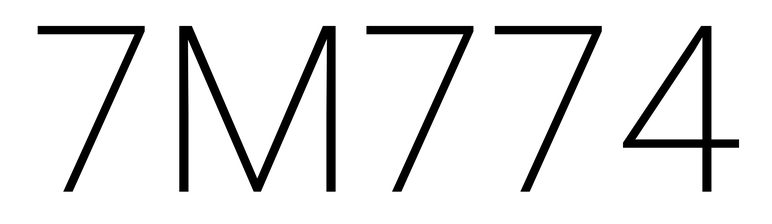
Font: Roboto_ExtraLight